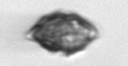
Label: Kryptoperidinium_triquetrum